Question: Is there a Djangotastic way to display a default value for a field in the admin when there isn't a value? Like 'n/a', but not to save that to the database?
When I set all the fields in the model below to readonly in the admin, the front-end display looks like the image at the bottom. It feels visually collapsed like it should have a value or a box or something. If there isn't an easy way to do what I am looking for, then is there another solution to make the front-end admin more clear for the user?
'''
class Package(models.Model):
packaging_format = models.CharField(max_length=40)
package_delivery_pattern = models.CharField(max_length=30, blank=True)
package_delivery_comments = models.CharField(max_length=250, blank=True)
package_manifest_filename = models.CharField(max_length=50)
package_description = models.CharField(max_length=250, blank=True)
package_naming_pattern = models.CharField(max_length=50)
'''

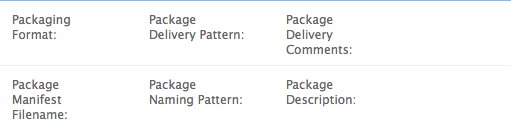
Answer: What's happening is that your actually saving a empty string '''' in your CharFields instead of 'None' values (because of the 'blank=True'). So the Django-admin is showing the string you saved in the db (in this case, nothing).
If you change your CharFields to 'null=True' instead of 'blank=True', you will be saving 'NULL' in your database instead of an empty string. And that way, you will get the behaviour you want.
I know this solution is not recommended (following Django Docs), but that's the behaviour you wanted. Django-admin is just showing you the string you have in the database, which is ''''.
Another solution that comes to my mind is to modify the ModelAdmin for your 'Package' model, something like:
'''
class PackageAdmin(admin.ModelAdmin):
readonly_fields = ['show_package_delivery_pattern', ...]
def show_package_delivery_pattern(self, obj):
if obj.package_delivery_pattern:
return obj.package_delivery_pattern
else:
return 'N/A'
# same with all your CharFields..
'''